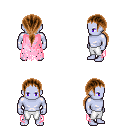
a pixel art fantasy rpg character, male body template, dark elf, purple skin, pink tattered cape, white pants, brown ponytail hairstyle, four views (front, back, left, right), 2x2 character sprite sheet, small pixel art, hard edges, no anti-aliasing